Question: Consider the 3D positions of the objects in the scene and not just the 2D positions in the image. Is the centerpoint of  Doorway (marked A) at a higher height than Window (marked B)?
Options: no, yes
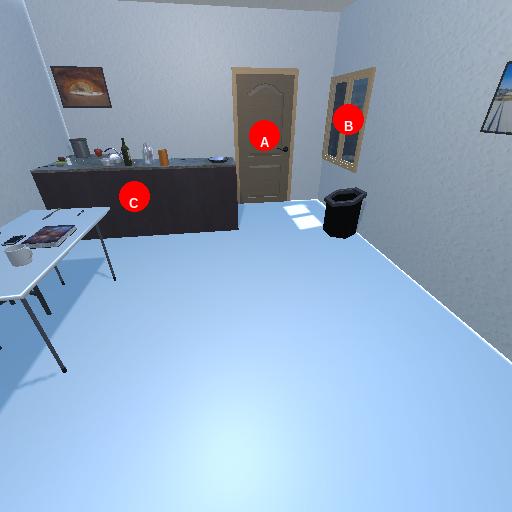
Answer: no